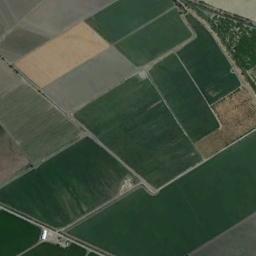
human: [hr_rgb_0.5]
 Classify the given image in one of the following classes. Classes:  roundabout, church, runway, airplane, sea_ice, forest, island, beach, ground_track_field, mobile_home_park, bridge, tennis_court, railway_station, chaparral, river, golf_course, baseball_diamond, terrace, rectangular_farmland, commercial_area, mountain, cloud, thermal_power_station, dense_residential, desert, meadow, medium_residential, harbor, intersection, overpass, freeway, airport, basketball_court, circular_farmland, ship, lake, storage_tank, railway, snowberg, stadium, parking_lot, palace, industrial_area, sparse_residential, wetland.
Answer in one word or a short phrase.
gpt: rectangular_farmland